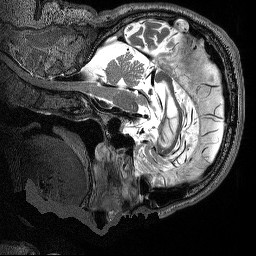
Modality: T2w
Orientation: sagittal
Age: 72
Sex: male
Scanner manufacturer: siemens
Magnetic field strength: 3 T
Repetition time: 3.2 s
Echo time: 0.564 s